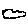
Label: cloud